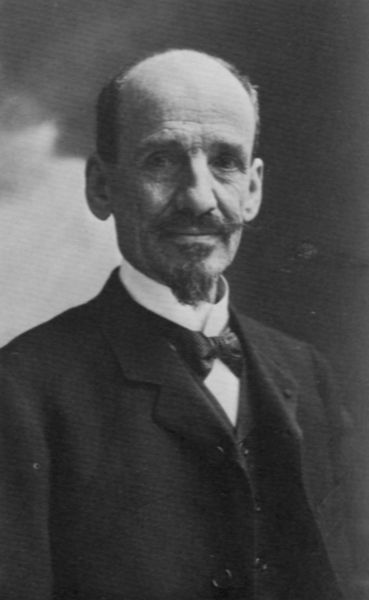
Titel: Ferdinand Foureau (1850-1914), Afrikaforscher und Gouverneur
Künstler: Atelier Nadar
Institution: unbekannt
Schlagwörter: dunkel, mann, schatten, grau, hell, licht, mund, nase, schwarz, stirn, weiss, blick, schleife, anzug, bart, hemd, schnurrbart, augen, falten, gesicht, kragen, portrait, porträt, bruststück, frontal, knopf, lippen, ohren, schulter, lächeln, wangen, schnäuzer, büste, glatze, platte, knöpfe, fliege, jackett, kinnbart, schnauzer, weste, foto, fotografie, photographie, schwarz-weiss, literat, stehkragen, älter, politiker, spitzbart, halbglatze, photo, stirnglatze, halbprofil, freundlich, präsident, ohre, minister, nadar, chemiker, lächleln